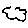
Label: cloud